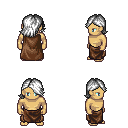
a pixel art fantasy rpg character, male body template, human, tanned skin, brown cape, robe skirt, white swoop hairstyle, four views (front, back, left, right), 2x2 character sprite sheet, small pixel art, hard edges, no anti-aliasing